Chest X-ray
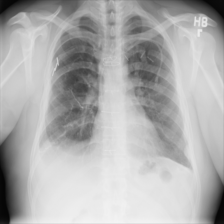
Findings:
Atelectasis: negative
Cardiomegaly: negative
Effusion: negative
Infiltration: negative
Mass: negative
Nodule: negative
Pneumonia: negative
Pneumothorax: negative
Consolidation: negative
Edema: negative
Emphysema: negative
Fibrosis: negative
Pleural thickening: negative
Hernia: negative